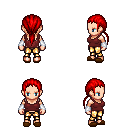
a pixel art fantasy rpg character, female body template, human, light skin, maroon pirate shirt, gold greaves, red ponytail hairstyle, white cloth bracers, brown slippers, four views (front, back, left, right), 2x2 character sprite sheet, small pixel art, hard edges, no anti-aliasing